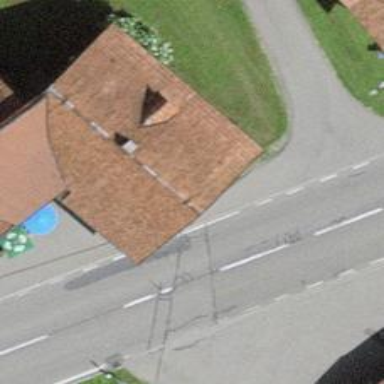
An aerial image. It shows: Restaurant.